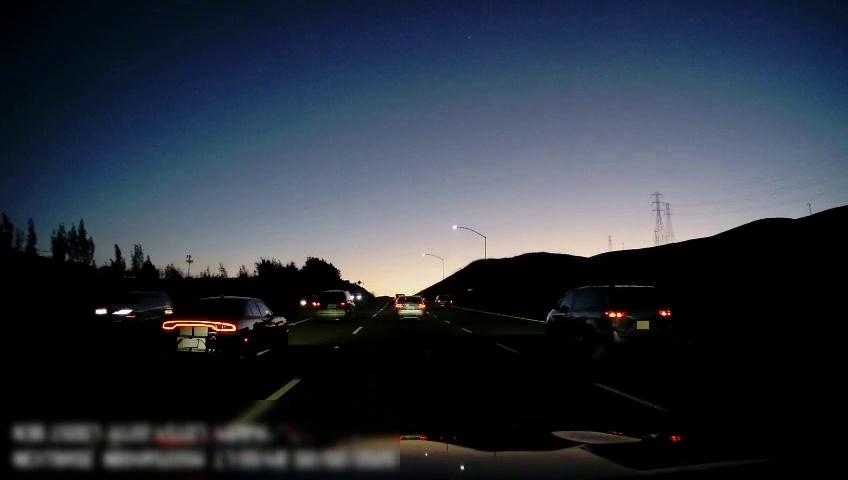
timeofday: Dusk/Dawn/Twilight
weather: Other
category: Drivable Space
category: Drivable Space
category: Vehicles | SUV
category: Vehicles | Car
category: Vehicles | Car
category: Vehicles | Car
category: Vehicles | SUV
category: Vehicles | Car
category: Vehicles | Car
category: Vehicles | Van
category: Lanes | Alternate Lane
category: Lanes | Current Lane
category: Lanes | Alternate Lane
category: Lanes | Alternate Lane